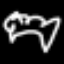
Label: squiggle